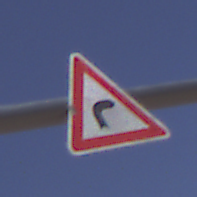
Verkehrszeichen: KurveRechts
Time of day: Midday
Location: Outdoor (RoadRail)
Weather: Clear
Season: NotSpecified
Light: Natural